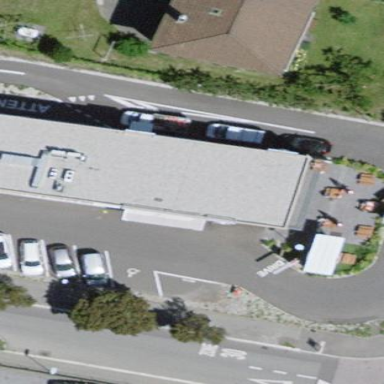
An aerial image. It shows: Fast food restaurant located in building.